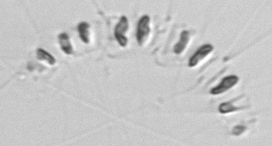
Label: Chaetoceros_socialis